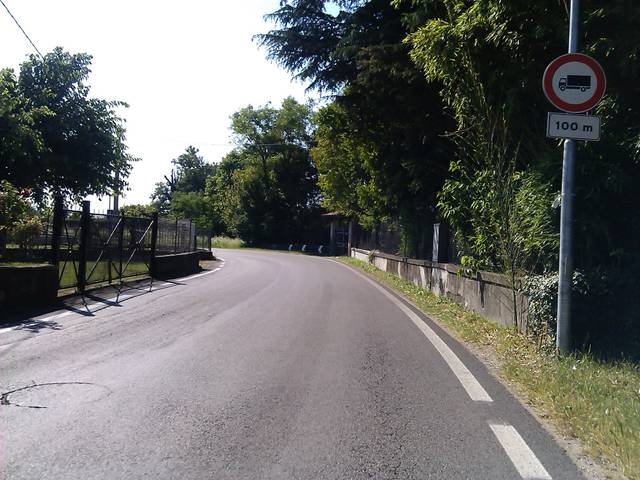
Region: Italy
Coordinates: 45.757, 11.769